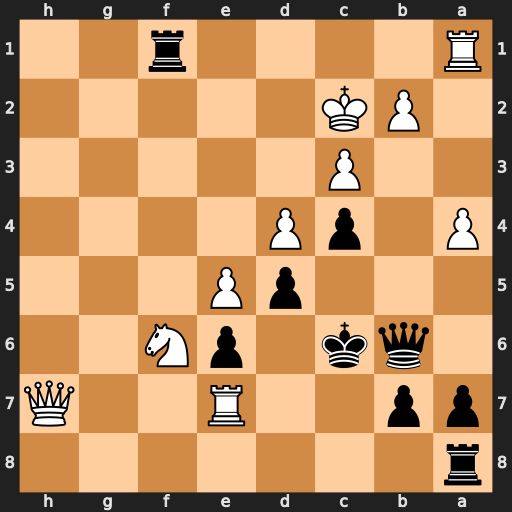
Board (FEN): r7/pp2R2Q/1qk1pN2/3pP3/P1pP4/2P5/1PK5/R4r2
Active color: b
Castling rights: -
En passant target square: -
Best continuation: Qb3+ Kd2 Qxb2+ Qc2 Rf2+